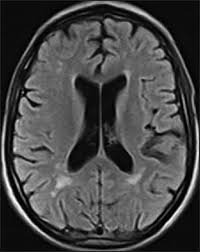
Label: notumor